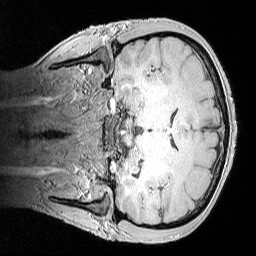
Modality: MP2RAGE
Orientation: coronal
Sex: male
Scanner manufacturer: siemens
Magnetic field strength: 3 T
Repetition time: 5 s
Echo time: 0.00292 s